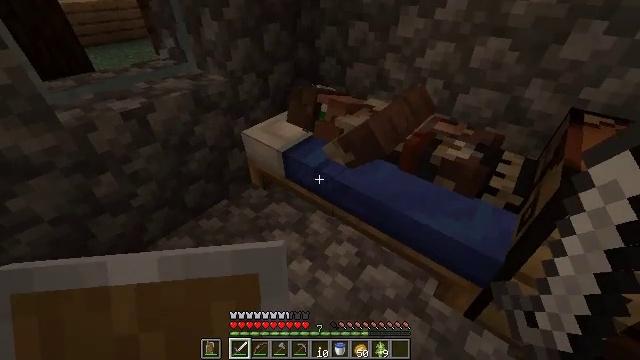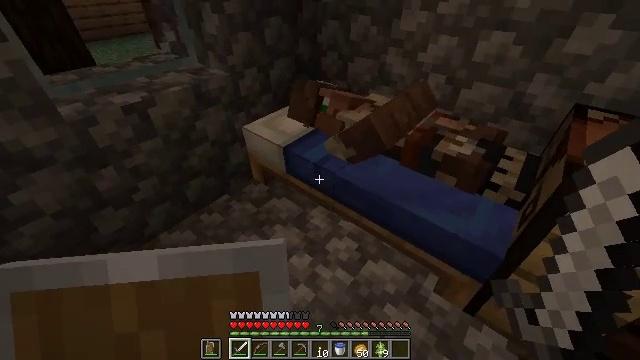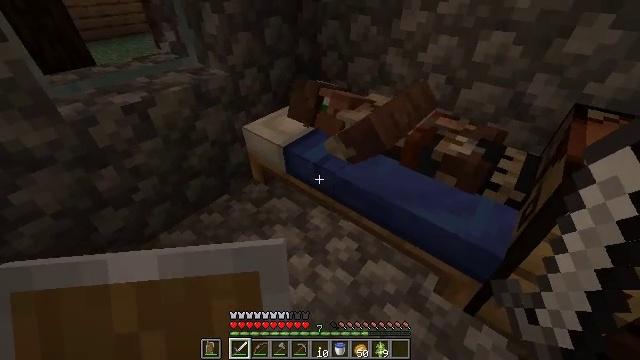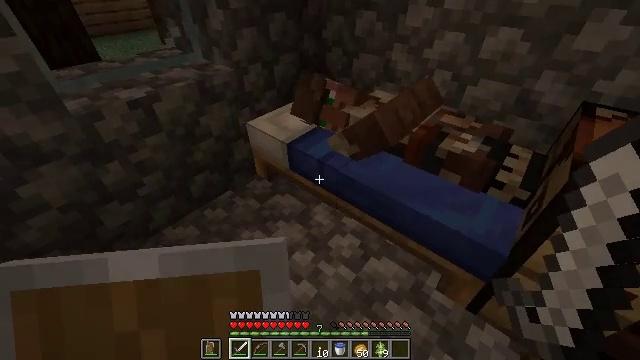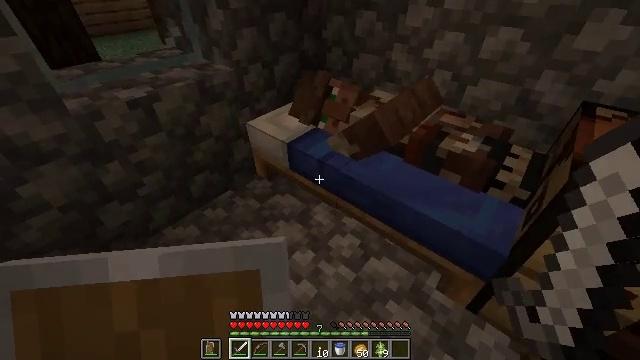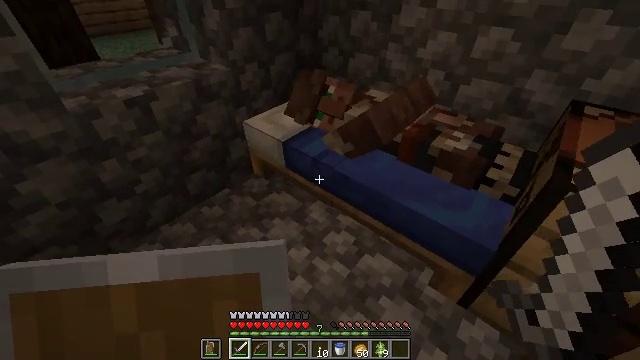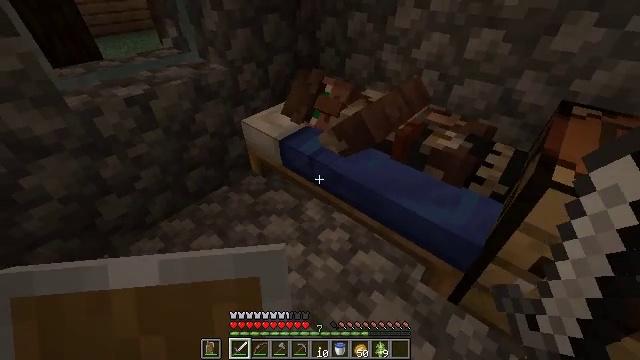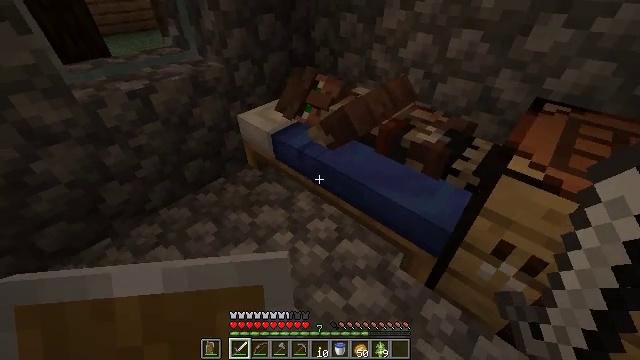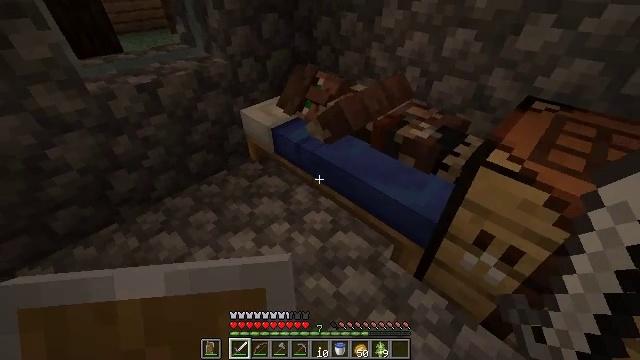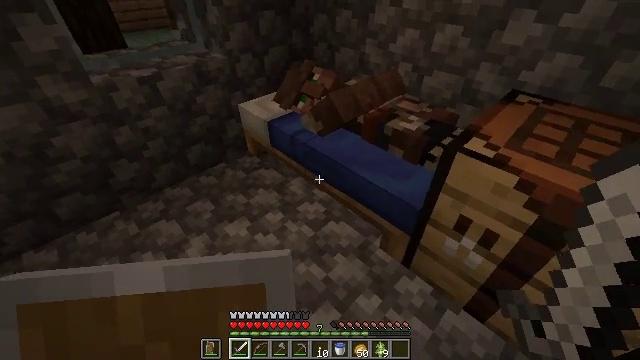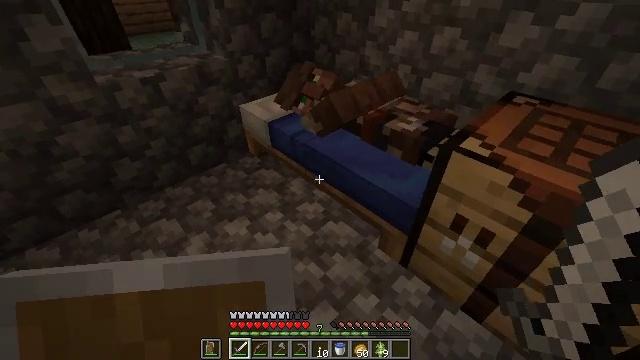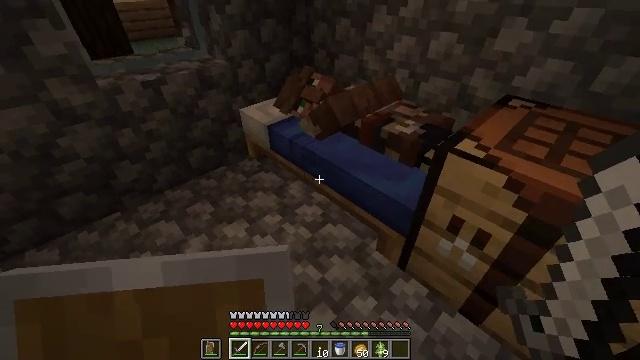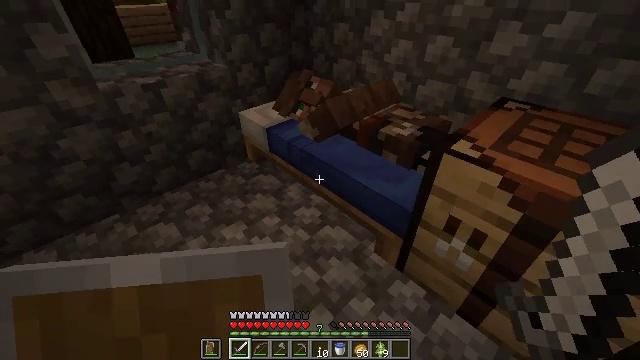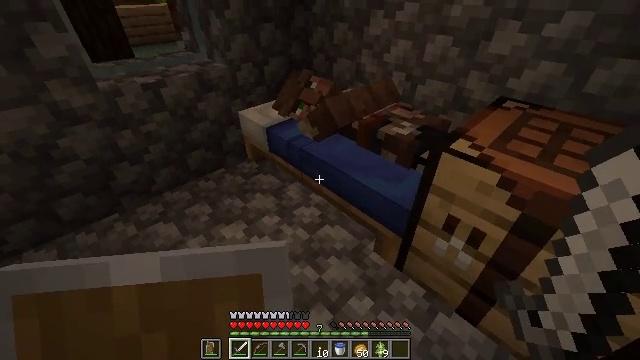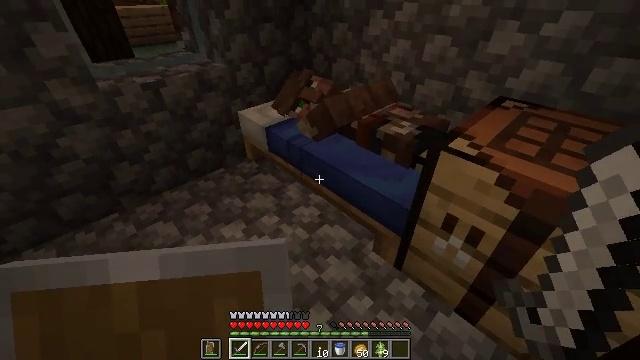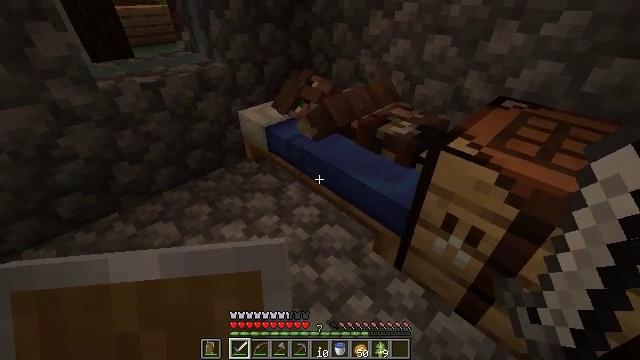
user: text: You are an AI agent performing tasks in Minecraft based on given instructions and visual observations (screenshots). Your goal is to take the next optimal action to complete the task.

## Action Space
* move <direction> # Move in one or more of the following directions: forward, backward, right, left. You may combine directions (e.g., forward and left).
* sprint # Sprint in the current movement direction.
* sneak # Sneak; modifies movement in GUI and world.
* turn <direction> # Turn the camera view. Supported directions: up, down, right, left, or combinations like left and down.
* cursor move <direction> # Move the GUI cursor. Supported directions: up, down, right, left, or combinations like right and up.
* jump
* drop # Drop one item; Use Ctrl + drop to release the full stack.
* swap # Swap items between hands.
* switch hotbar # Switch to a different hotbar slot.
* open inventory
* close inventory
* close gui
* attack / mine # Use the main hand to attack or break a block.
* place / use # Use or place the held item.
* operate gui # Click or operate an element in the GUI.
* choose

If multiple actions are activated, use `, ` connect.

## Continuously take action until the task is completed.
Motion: motion action
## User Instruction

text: Remove the blue bed from its location.
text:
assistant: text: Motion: no_op
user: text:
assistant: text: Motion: no_op
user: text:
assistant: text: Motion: no_op
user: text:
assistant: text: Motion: no_op
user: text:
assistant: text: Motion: move back and move right
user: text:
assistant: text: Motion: move back and move right
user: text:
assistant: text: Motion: move back and move right, turn left
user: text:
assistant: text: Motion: turn left
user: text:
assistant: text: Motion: no_op
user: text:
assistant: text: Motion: no_op
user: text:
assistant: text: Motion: turn up
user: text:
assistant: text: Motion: no_op
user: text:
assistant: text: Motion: no_op
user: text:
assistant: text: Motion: no_op
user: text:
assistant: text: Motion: no_op
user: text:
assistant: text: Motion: no_op
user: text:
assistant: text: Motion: no_op
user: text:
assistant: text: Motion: no_op
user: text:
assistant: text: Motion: no_op
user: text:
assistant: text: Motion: no_op
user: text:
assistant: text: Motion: attack / mine
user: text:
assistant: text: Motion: attack / mine
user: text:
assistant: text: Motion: attack / mine
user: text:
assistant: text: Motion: attack / mine
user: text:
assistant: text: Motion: attack / mine
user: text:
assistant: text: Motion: attack / mine
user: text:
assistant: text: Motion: attack / mine
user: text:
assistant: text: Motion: attack / mine
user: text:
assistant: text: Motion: attack / mine
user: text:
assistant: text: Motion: attack / mine